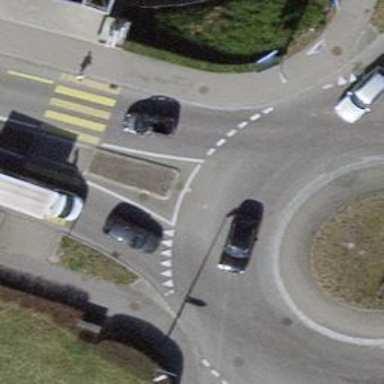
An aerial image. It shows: Road with "give way" sign.